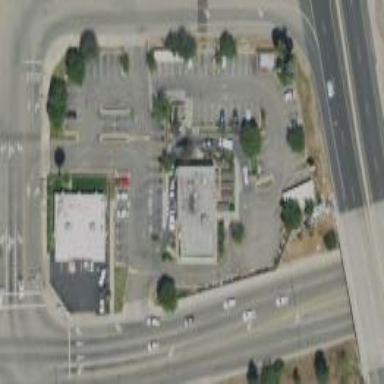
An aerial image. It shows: Retail area.